Interaction volume radius: 5 \u00c5
Interaction volume height: 40 \u00c5
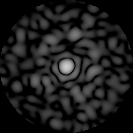
Disorder parameter: 0.8613